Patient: sex M, age 71
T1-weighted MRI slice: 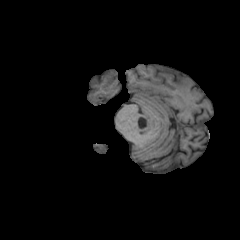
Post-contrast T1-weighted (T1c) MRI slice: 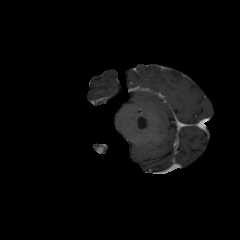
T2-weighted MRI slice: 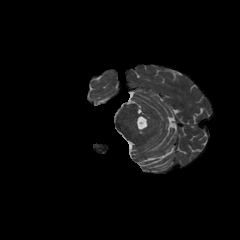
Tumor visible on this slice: no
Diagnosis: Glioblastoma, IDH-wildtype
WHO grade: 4